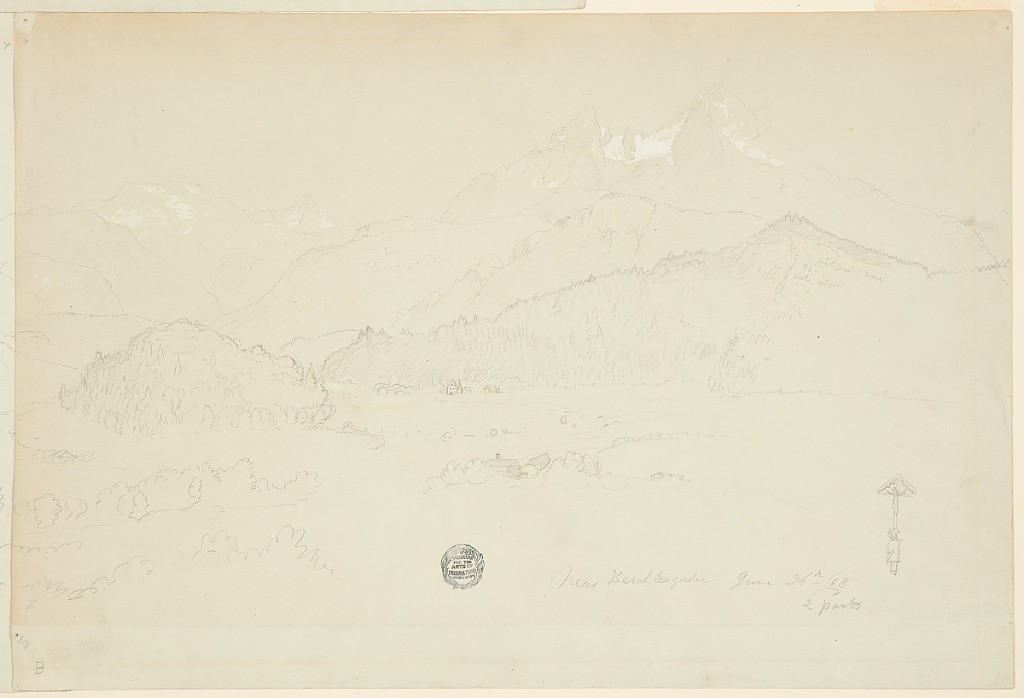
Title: View of the Alps near Berchtesgaden, Bavaria (Germany), Part Two
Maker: Frederic Edwin Church, American, 1826–1900
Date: June 26, 1868
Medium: Graphite, brush and white gouache on gray-green wove paper; verso: graphite
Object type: Drawing
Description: Landscape sketch showing the second part of a panoramic view of the alps and rolling, wooded terrain around Berchtesgaden in Bavaria (present-day Germany). This description refers to the entire view, comprising two leaves with 1917-4-956-a. Viewed from an elevated perspective, the scene includes several buildings and groves of trees in the foreground, particularly a church with a steeple at left and a shrine nearby at lower right. In the middle distance at center, a small, rounded hill is shown covered in trees. A group of buildings are situated just beyond it at right. At right, the foremost pointed and heavily wooded mountain is known as Grünstein, while the twin pinnacle peaks of the Watzmann tower behind it, partially covered in snow. Moving left along the rugged horizon, the Schönfeldspitze is visible in the extreme distance at center, while the Jenner's pyramidal peak rises at left, around several other craggy mountains.

Verso: Landscape sketch showing, at upper right, overlapping mountain ridges covered in trees.